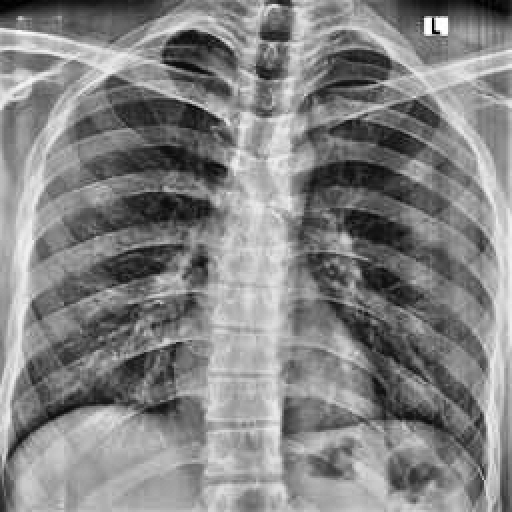
Finding: NORMAL